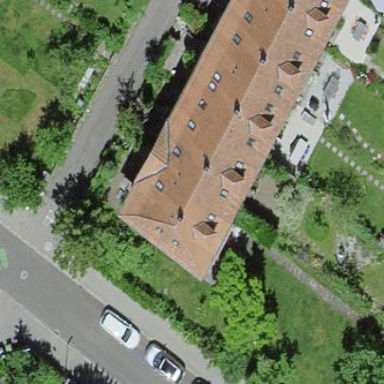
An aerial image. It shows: Residential building with hipped roof covered in maroon roof tiles. The roof orientation is across.